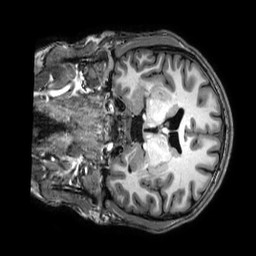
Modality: T1w
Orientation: coronal
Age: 23
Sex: male
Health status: healthy
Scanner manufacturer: philips
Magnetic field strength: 3 T
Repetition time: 0.009 s
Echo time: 0.003996 s